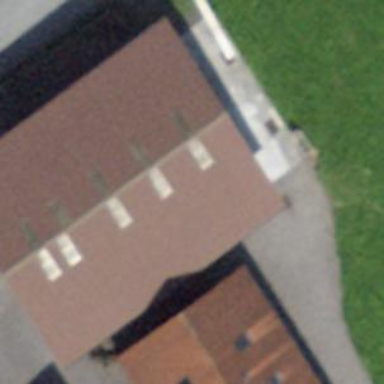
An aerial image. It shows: Barn.